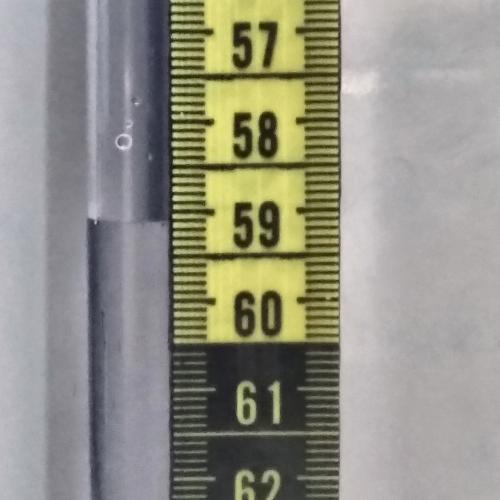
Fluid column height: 59.1 cm